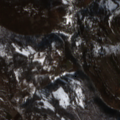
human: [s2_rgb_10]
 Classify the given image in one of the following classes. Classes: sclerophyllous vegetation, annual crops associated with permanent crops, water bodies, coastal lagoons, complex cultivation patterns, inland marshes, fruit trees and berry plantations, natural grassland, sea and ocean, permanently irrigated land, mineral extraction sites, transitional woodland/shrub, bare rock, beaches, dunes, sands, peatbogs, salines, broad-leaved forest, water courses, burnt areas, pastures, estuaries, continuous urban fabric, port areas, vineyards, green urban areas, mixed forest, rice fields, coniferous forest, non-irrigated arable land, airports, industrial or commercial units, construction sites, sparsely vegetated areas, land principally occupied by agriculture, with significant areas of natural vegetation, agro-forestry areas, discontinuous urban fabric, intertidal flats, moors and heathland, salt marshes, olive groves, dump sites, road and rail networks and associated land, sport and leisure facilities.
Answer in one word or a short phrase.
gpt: complex cultivation patterns, land principally occupied by agriculture, with significant areas of natural vegetation, broad-leaved forest, natural grassland